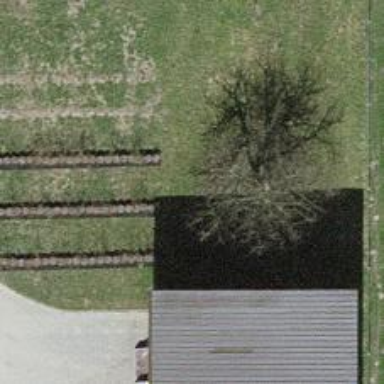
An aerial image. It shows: Farm.